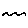
Label: line